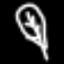
Label: leaf